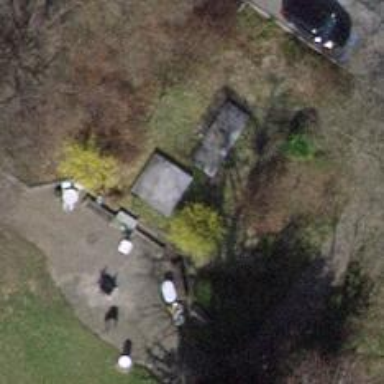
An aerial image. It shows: Bench.